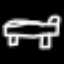
Label: bed